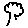
Label: tree